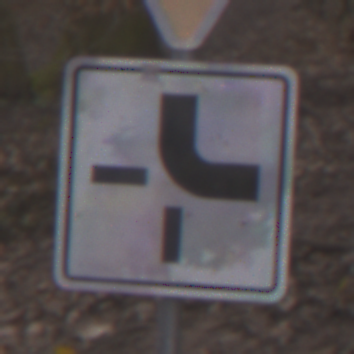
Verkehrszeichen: VerlaufVorfahrtsstrasse4
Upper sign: VorfahrtGewaehren
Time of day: MorningAfternoon
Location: Outdoor (Nature)
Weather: Overcast
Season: Autumn
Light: Natural